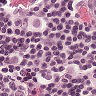
Metastatic tissue present: yes